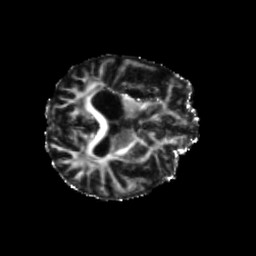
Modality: FA
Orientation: axial
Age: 67
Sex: female
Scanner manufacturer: siemens
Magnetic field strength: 3 T
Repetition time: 5.25 s
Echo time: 0.08 s